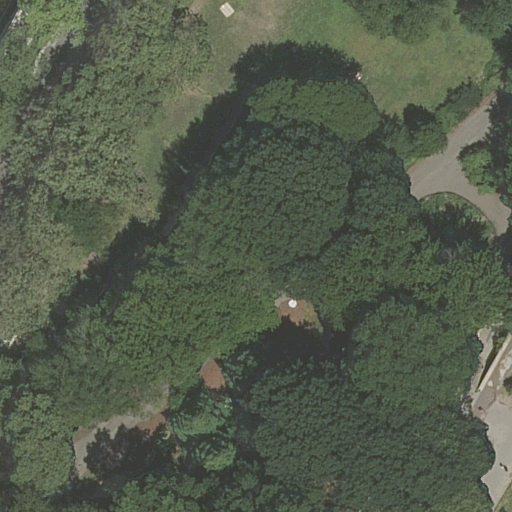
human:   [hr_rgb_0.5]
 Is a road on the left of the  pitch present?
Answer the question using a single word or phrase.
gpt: no

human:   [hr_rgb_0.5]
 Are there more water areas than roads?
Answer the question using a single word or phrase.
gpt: no

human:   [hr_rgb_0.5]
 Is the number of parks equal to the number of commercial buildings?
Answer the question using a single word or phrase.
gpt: no

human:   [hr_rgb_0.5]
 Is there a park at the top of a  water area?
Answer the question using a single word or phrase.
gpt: no

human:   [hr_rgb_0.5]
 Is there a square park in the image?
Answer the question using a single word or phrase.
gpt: no

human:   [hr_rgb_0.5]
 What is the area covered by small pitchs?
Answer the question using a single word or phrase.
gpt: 1m2

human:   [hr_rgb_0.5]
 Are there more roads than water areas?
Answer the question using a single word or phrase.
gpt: yes

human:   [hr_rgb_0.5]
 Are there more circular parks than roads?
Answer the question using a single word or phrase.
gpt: no

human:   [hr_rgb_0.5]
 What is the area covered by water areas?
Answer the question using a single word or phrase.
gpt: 0m2

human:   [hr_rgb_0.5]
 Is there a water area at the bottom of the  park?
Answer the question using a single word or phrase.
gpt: no

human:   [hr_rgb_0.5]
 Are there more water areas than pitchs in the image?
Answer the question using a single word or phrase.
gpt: no

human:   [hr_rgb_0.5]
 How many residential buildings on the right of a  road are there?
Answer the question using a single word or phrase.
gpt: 0

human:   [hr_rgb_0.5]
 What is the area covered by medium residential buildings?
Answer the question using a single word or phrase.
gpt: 0m2

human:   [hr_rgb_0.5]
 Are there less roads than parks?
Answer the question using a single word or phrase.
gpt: no

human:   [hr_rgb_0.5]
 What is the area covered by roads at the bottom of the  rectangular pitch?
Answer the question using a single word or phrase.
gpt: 0m2

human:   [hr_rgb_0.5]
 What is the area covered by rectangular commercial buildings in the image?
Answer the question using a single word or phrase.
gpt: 0m2

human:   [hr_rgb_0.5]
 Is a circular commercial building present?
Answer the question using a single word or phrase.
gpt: no

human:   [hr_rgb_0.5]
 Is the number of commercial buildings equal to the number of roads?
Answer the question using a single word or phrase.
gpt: no

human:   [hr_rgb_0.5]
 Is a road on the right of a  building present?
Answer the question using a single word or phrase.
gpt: no

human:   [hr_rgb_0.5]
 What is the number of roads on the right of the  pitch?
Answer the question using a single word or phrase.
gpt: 5

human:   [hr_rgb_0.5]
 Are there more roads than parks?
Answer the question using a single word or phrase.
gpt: yes

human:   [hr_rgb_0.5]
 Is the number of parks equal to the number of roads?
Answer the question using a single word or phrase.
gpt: no

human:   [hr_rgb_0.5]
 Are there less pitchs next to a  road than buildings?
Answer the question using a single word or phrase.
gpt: no

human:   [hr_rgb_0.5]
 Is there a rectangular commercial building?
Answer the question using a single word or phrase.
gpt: no

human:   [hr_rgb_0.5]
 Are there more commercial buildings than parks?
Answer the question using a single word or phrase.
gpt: no

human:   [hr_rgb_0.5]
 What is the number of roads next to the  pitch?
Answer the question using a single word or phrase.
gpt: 6

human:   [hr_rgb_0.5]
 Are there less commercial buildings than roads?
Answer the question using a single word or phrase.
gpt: yes

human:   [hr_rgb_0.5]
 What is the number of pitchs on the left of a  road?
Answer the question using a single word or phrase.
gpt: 1

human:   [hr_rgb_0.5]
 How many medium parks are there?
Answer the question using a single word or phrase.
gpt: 0

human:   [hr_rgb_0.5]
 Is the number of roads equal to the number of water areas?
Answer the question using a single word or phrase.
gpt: no

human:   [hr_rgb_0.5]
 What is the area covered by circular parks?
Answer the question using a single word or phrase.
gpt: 0m2

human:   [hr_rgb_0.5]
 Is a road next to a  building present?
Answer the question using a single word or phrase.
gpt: no

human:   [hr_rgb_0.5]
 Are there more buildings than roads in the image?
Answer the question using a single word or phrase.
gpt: no

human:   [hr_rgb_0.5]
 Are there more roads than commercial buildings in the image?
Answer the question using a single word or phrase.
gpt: yes

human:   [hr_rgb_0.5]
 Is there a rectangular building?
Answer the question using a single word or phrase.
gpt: no

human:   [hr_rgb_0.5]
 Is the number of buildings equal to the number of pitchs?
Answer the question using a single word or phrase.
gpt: no

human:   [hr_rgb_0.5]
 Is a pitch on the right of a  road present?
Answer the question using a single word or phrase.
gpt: no